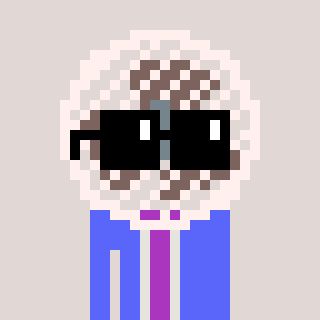
a pixel art character with square black sunglasses, a fan-shaped head and a purple-colored body on a warm background